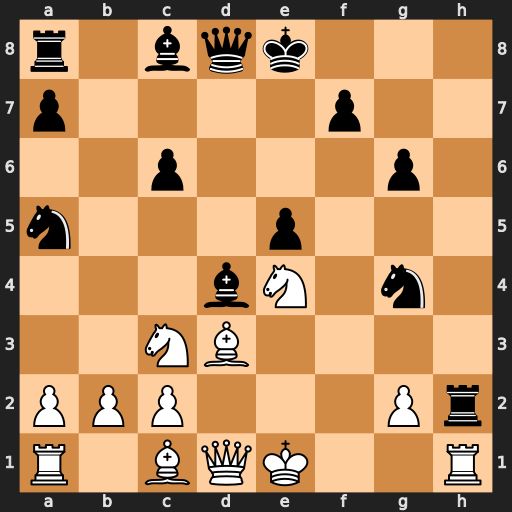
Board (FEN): r1bqk3/p4p2/2p3p1/n3p3/3bN1n1/2NB4/PPP3Pr/R1BQK2R
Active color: w
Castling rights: KQq
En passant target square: -
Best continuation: Rxh2 Nxh2 Bg5 Bxc3+ bxc3